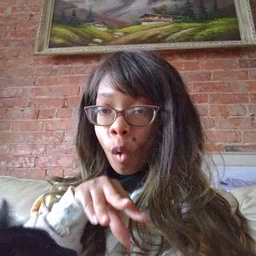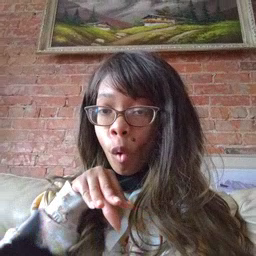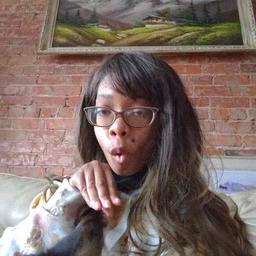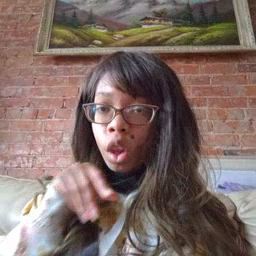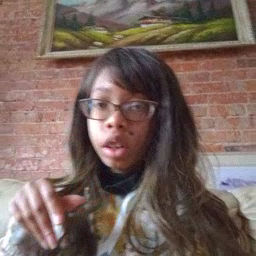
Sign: vacuum